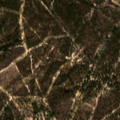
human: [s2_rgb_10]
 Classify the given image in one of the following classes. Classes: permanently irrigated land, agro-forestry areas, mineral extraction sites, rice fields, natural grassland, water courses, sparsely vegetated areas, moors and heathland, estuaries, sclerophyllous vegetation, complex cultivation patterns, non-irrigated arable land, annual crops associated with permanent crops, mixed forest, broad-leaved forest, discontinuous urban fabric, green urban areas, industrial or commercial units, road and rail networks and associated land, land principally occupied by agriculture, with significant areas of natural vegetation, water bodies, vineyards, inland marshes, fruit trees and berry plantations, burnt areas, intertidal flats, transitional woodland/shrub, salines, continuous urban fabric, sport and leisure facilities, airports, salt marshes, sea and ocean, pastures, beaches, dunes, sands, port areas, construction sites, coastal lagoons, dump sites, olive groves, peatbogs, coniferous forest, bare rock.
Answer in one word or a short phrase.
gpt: complex cultivation patterns, agro-forestry areas, broad-leaved forest, mixed forest